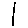
Label: line